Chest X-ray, AP view. Patient: 53 years old, sex F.
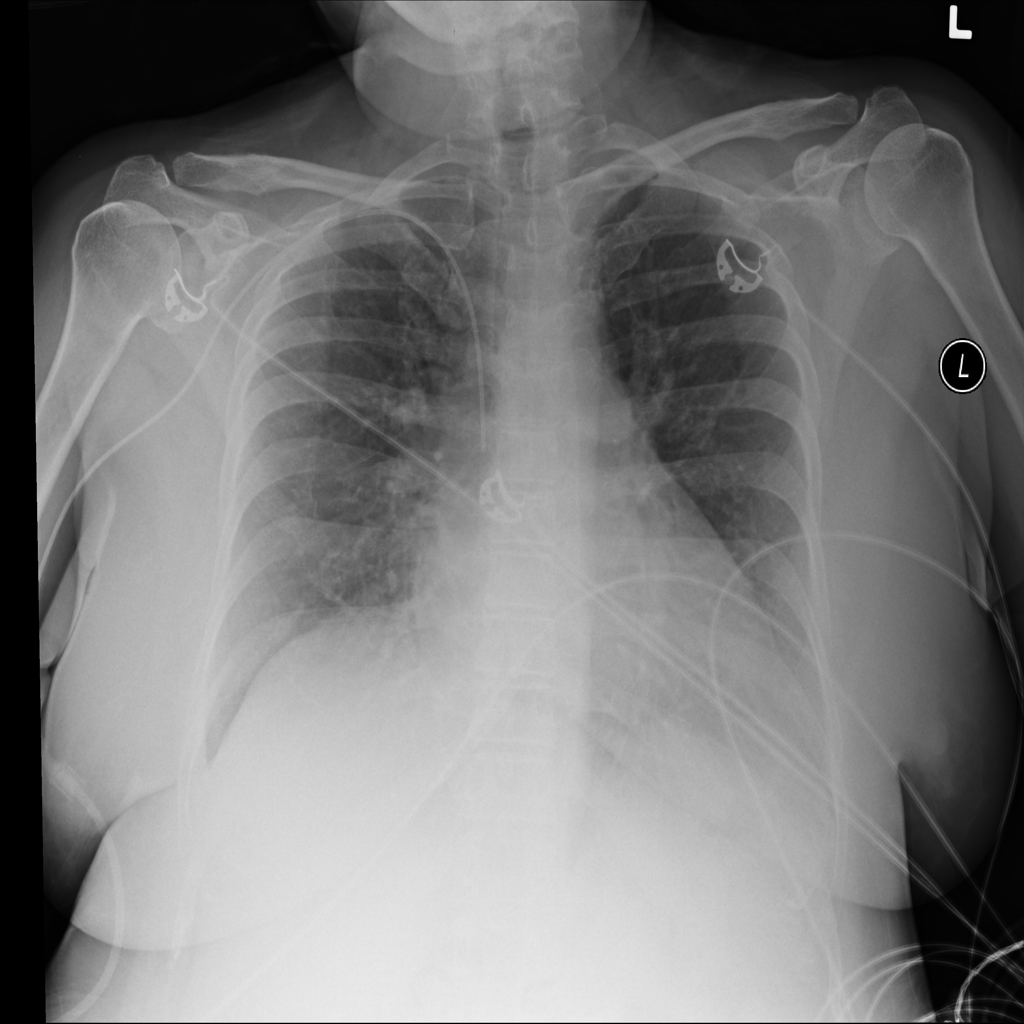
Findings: No Finding